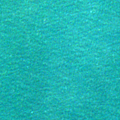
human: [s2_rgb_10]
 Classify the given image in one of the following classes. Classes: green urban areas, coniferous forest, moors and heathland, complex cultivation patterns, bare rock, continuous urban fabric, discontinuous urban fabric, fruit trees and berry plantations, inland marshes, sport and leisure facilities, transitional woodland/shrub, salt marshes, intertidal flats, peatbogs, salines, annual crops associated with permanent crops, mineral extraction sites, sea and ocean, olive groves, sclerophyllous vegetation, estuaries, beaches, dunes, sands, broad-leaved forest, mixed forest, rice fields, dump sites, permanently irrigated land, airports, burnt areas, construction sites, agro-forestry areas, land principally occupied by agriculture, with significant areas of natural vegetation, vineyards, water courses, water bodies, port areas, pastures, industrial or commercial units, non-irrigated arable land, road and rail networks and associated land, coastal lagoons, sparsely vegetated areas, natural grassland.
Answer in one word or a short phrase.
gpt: sea and ocean